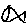
Label: fish